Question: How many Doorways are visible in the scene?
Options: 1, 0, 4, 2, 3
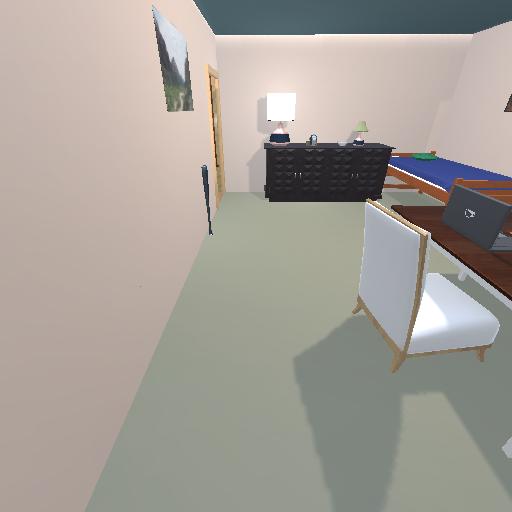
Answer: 1